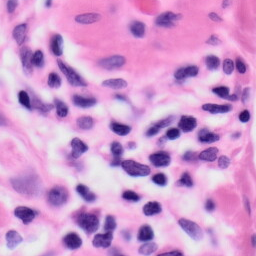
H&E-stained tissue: Skin